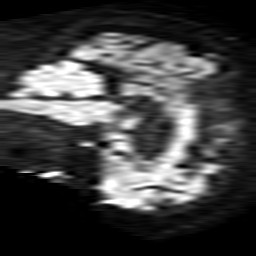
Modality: TRACE
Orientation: sagittal
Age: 71
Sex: male
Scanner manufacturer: philips
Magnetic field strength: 1.5 T
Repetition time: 3.511 s
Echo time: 0.09257 s